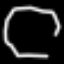
Label: octagon